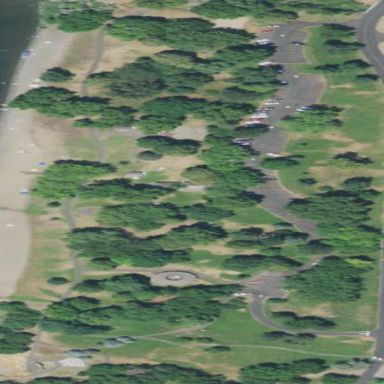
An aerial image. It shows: Picnic site popular for tourists.